Field crop: tomato
Growth stage: 1
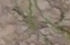
Species: cyperus